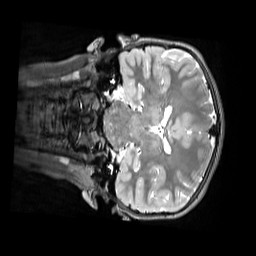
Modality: T2w
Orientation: coronal
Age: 11
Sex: female
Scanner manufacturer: siemens
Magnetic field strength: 3 T
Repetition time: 3.2 s
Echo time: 0.408 s